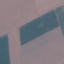
Label: AnnualCrop